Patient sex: M
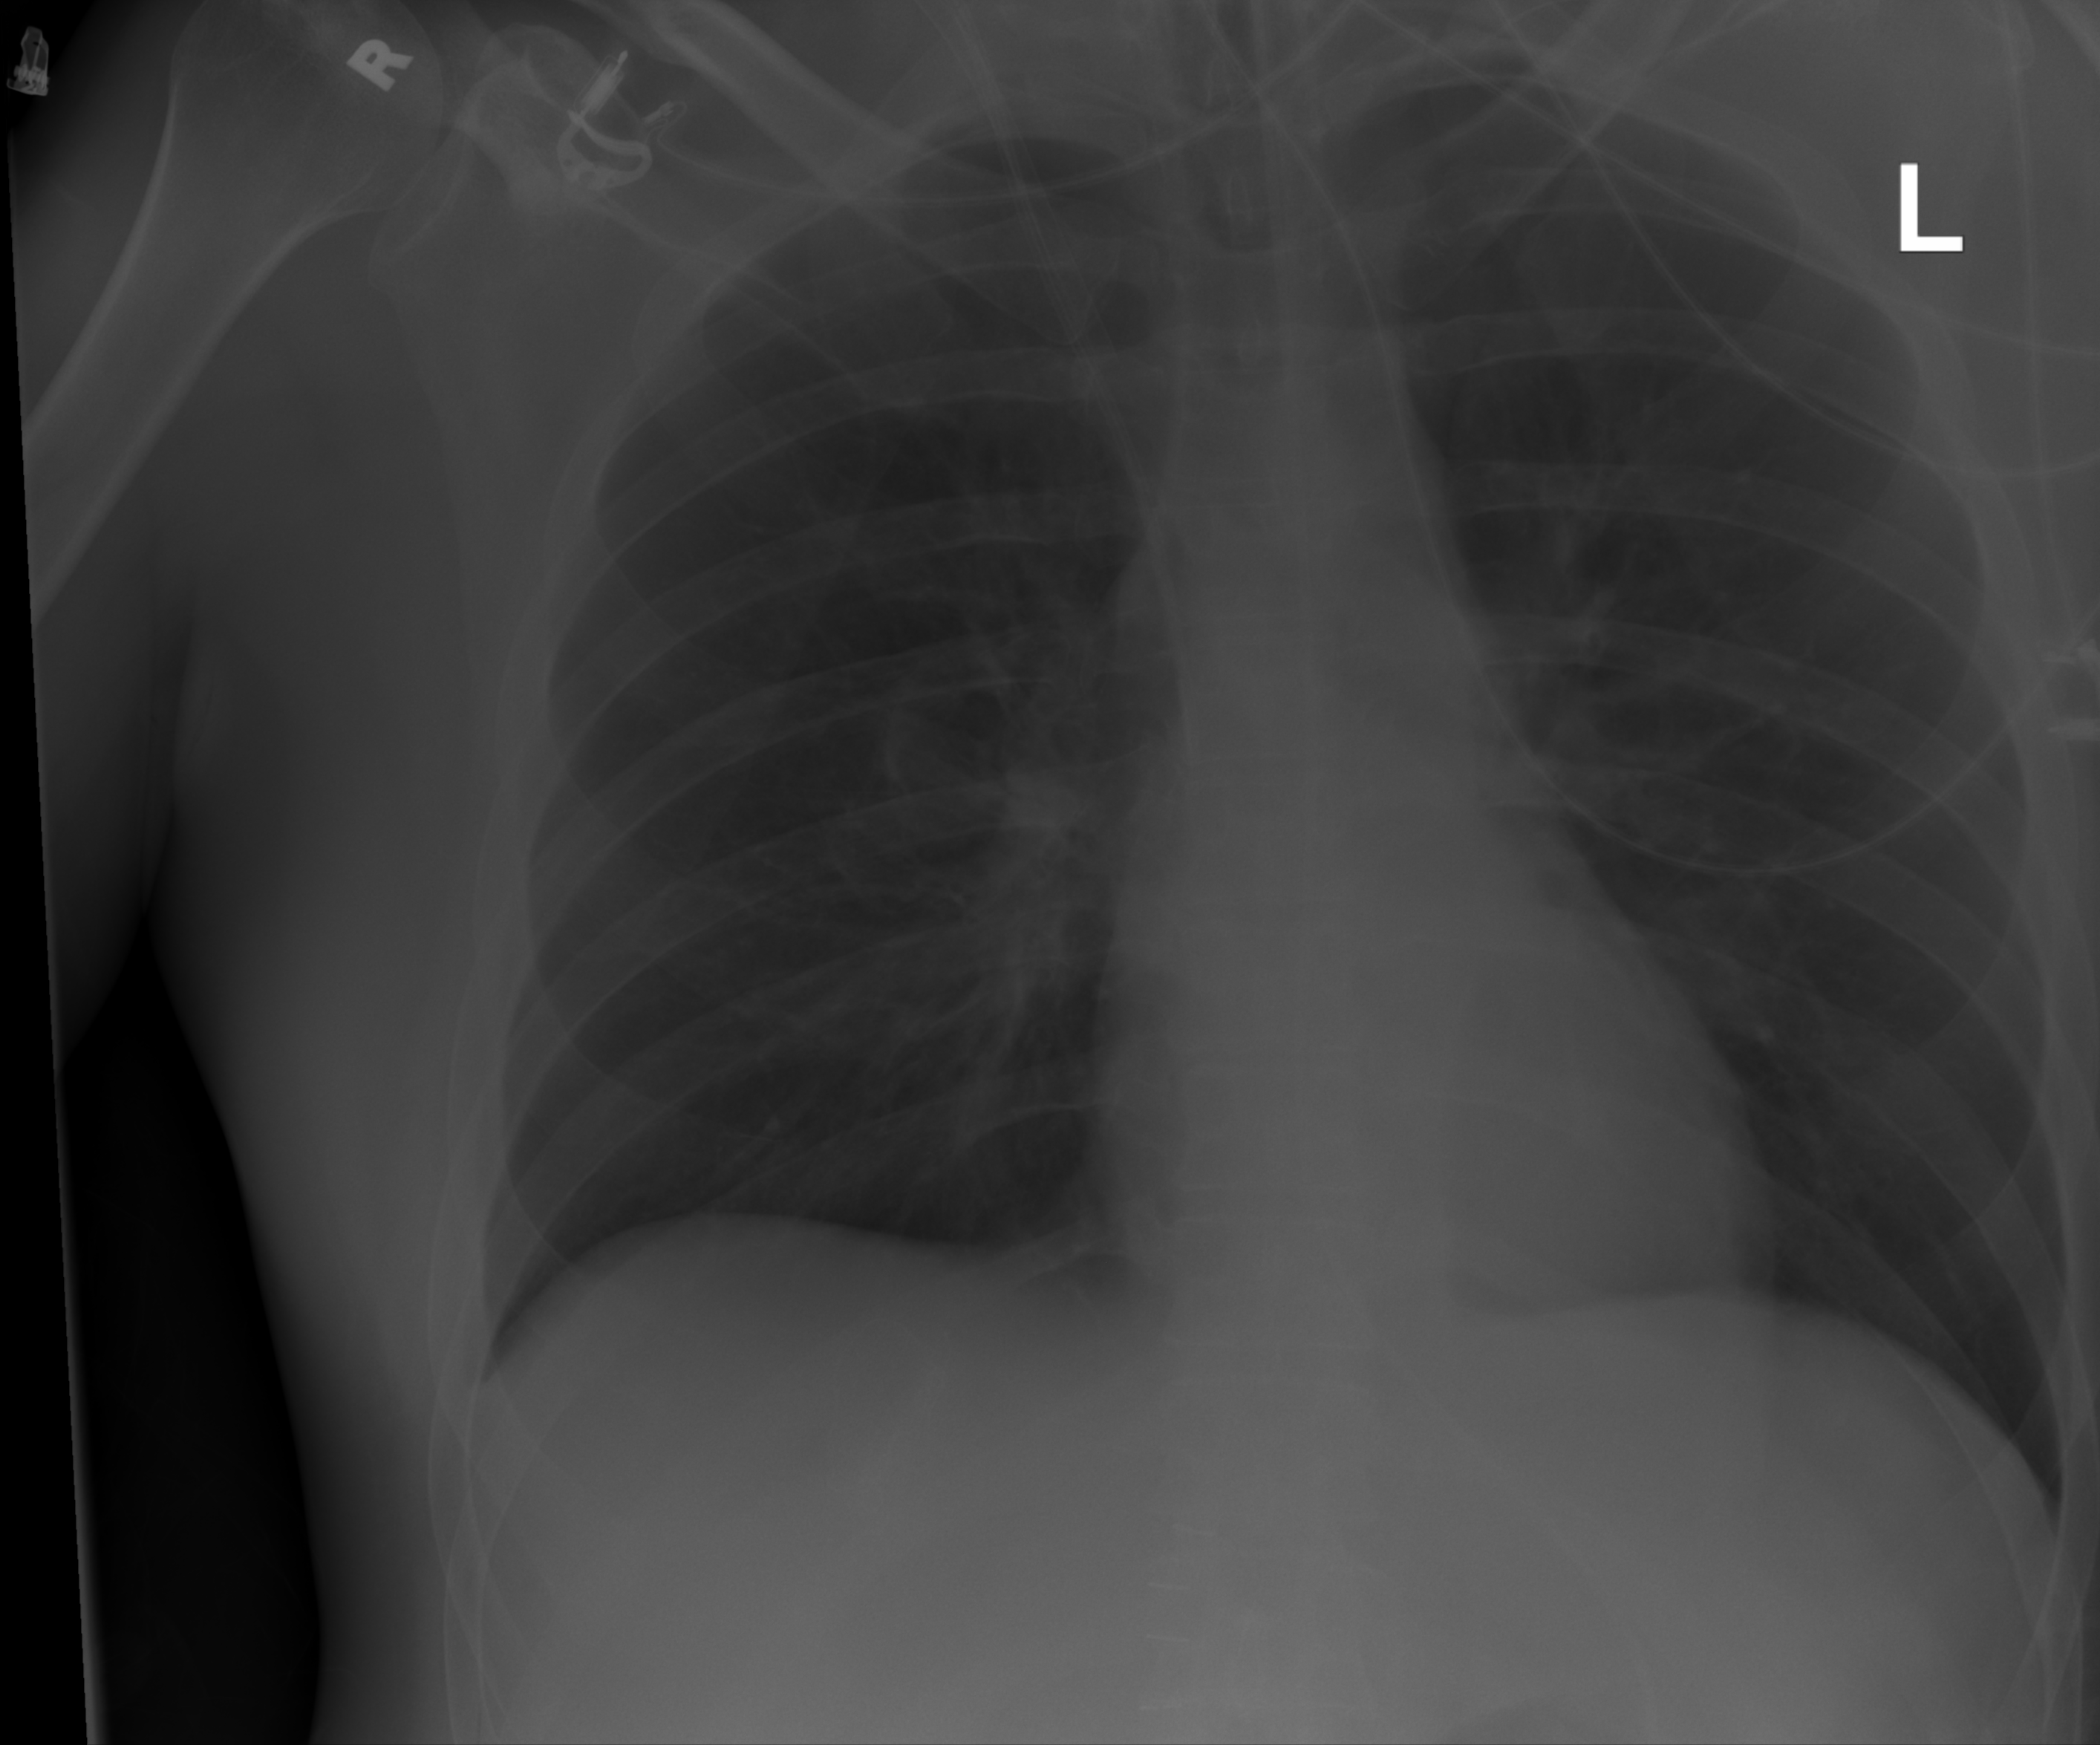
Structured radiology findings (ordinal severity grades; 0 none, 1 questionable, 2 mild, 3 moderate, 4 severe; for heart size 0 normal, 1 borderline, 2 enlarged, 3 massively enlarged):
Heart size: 0
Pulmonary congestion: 0
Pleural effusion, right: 0
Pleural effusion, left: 0
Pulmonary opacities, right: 0
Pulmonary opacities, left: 0
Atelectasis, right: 0
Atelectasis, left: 0